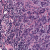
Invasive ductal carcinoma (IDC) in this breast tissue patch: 1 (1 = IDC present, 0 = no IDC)